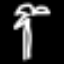
Label: palm tree